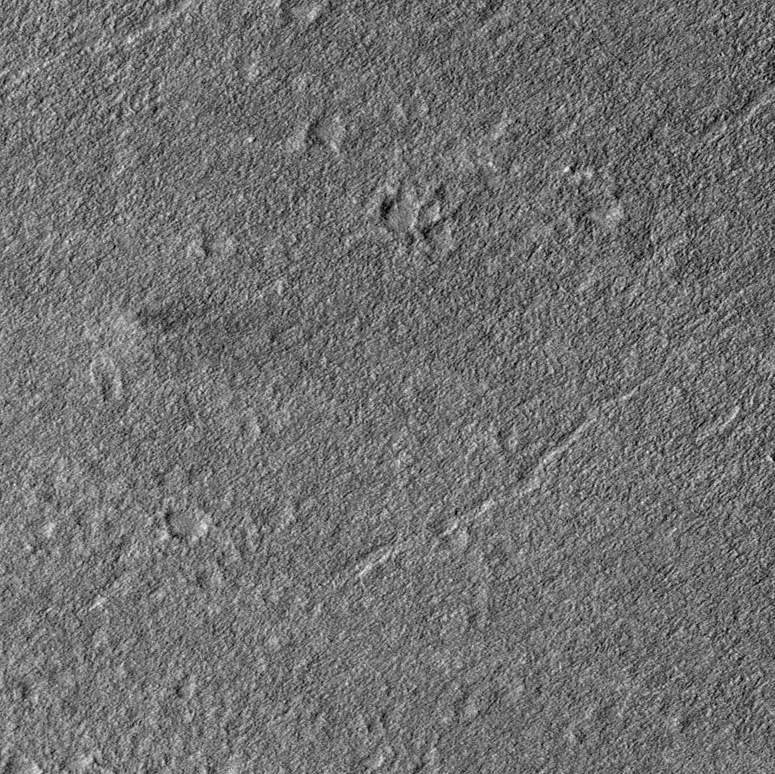
Label: dustdevil